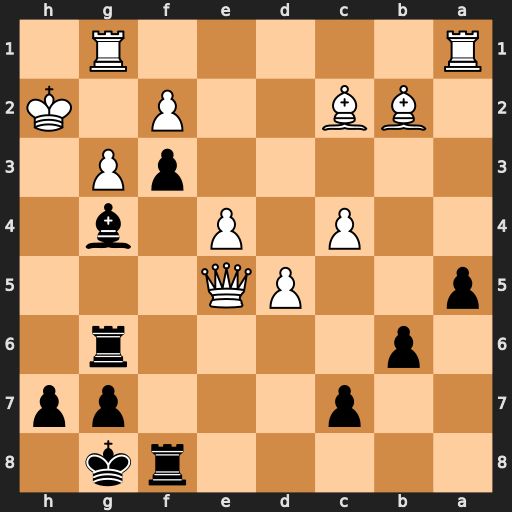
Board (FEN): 5rk1/2p3pp/1p4r1/p2PQ3/2P1P1b1/5pP1/1BB2P1K/R5R1
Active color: b
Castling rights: -
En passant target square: -
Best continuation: Rh6+ Qh5 Rxh5#